Question: I'm using bootstrap-icons, which <URL> yet have an "unsorted" icon like this:

So I'd like to stack two separate icons to achieve that effect:
'''
<link href="https://cdn.jsdelivr.net/npm/bootstrap@5.2.3/dist/css/bootstrap.min.css" rel="stylesheet">
<link href="https://cdn.jsdelivr.net/npm/bootstrap-icons@1.10.3/font/bootstrap-icons.css" rel="stylesheet">
<span class="d-inline-block position-relative" style="height: 1rem; width: 1rem;">
<i class="bi bi-caret-up position-absolute" style="font-size: 1rem; top: -5px;"></i>
<i class="bi bi-caret-down position-absolute" style="font-size: 1rem; top: 5px;"></i>
</span>
'''
Run that code snippet, and open it in your browser's devtools - you'll notice the parent wrapper does not properly fit the contents. The parent '<span>' is smaller than the individual '<i>' icons. So when used in a table header cell (and other places too), it sometimes looks weird.
How could I fix this?
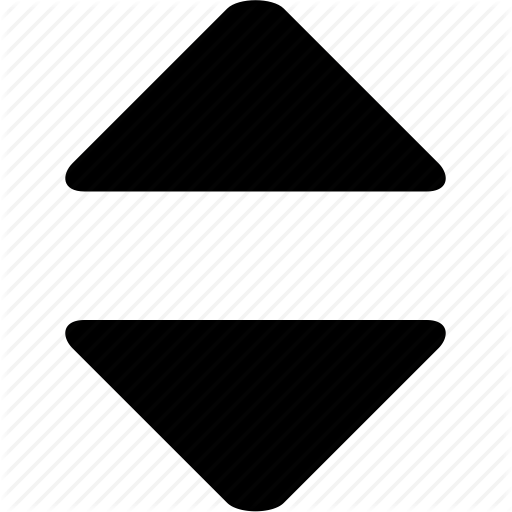
Answer: I have fiddled with your code and learned that:
- 'span''.unsorted''overflow: hidden'- 'line-height''1'- 'vertical-align: -0.125rem''<i>''display: grid''.unsorted'- '27.35%'
Additionally I introduced a few CSS custom properties to test various sizes of the combined character: 'sm, md, xl'.
I know too little of to be any use with that, so I created a vanilla CSS solution that seems to work with your code.
'''
/* * { outline: 1px dashed } /* for debugging */
body {
margin: 0;
min-height: 100vh;
display: grid; place-items: center;
}
.unsorted { background-color: rgb(128,128,128,.4) }
/********/
/* DEMO */
/********/
/* A few sizes to test variations */
.unsorted.sm { --button-size: 1em }
.unsorted.md { --button-size: 5em }
.unsorted.xl { --button-size: 9em }
.unsorted {
overflow: hidden; /* [MANDATORY] */
font-size: 1rem;
height: var(--button-size);
width : var(--button-size);
--icon-offset: 27.35%;
}
.unsorted i {
display: grid; /* centers the characters */
font-size: var(--button-size);
}
/* up/down offset, made to use positive numbers */
.bi.bi-caret-up { bottom: var(--icon-offset) }
.bi.bi-caret-down { top : var(--icon-offset) }
'''
'''
<link href="https://cdn.jsdelivr.net/npm/bootstrap@5.2.3/dist/css/bootstrap.min.css" rel="stylesheet">
<link href="https://cdn.jsdelivr.net/npm/bootstrap-icons@1.10.3/font/bootstrap-icons.css" rel="stylesheet">
<div>
<span class="d-inline-block position-relative unsorted xl">
<i class="bi bi-caret-up position-absolute" ></i>
<i class="bi bi-caret-down position-absolute"></i>
</span>
<span class="d-inline-block position-relative unsorted md">
<i class="bi bi-caret-up position-absolute" ></i>
<i class="bi bi-caret-down position-absolute"></i>
</span>
<span class="d-inline-block position-relative unsorted sm">
<i class="bi bi-caret-up position-absolute" ></i>
<i class="bi bi-caret-down position-absolute"></i>
</span>
</div>
'''